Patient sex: F
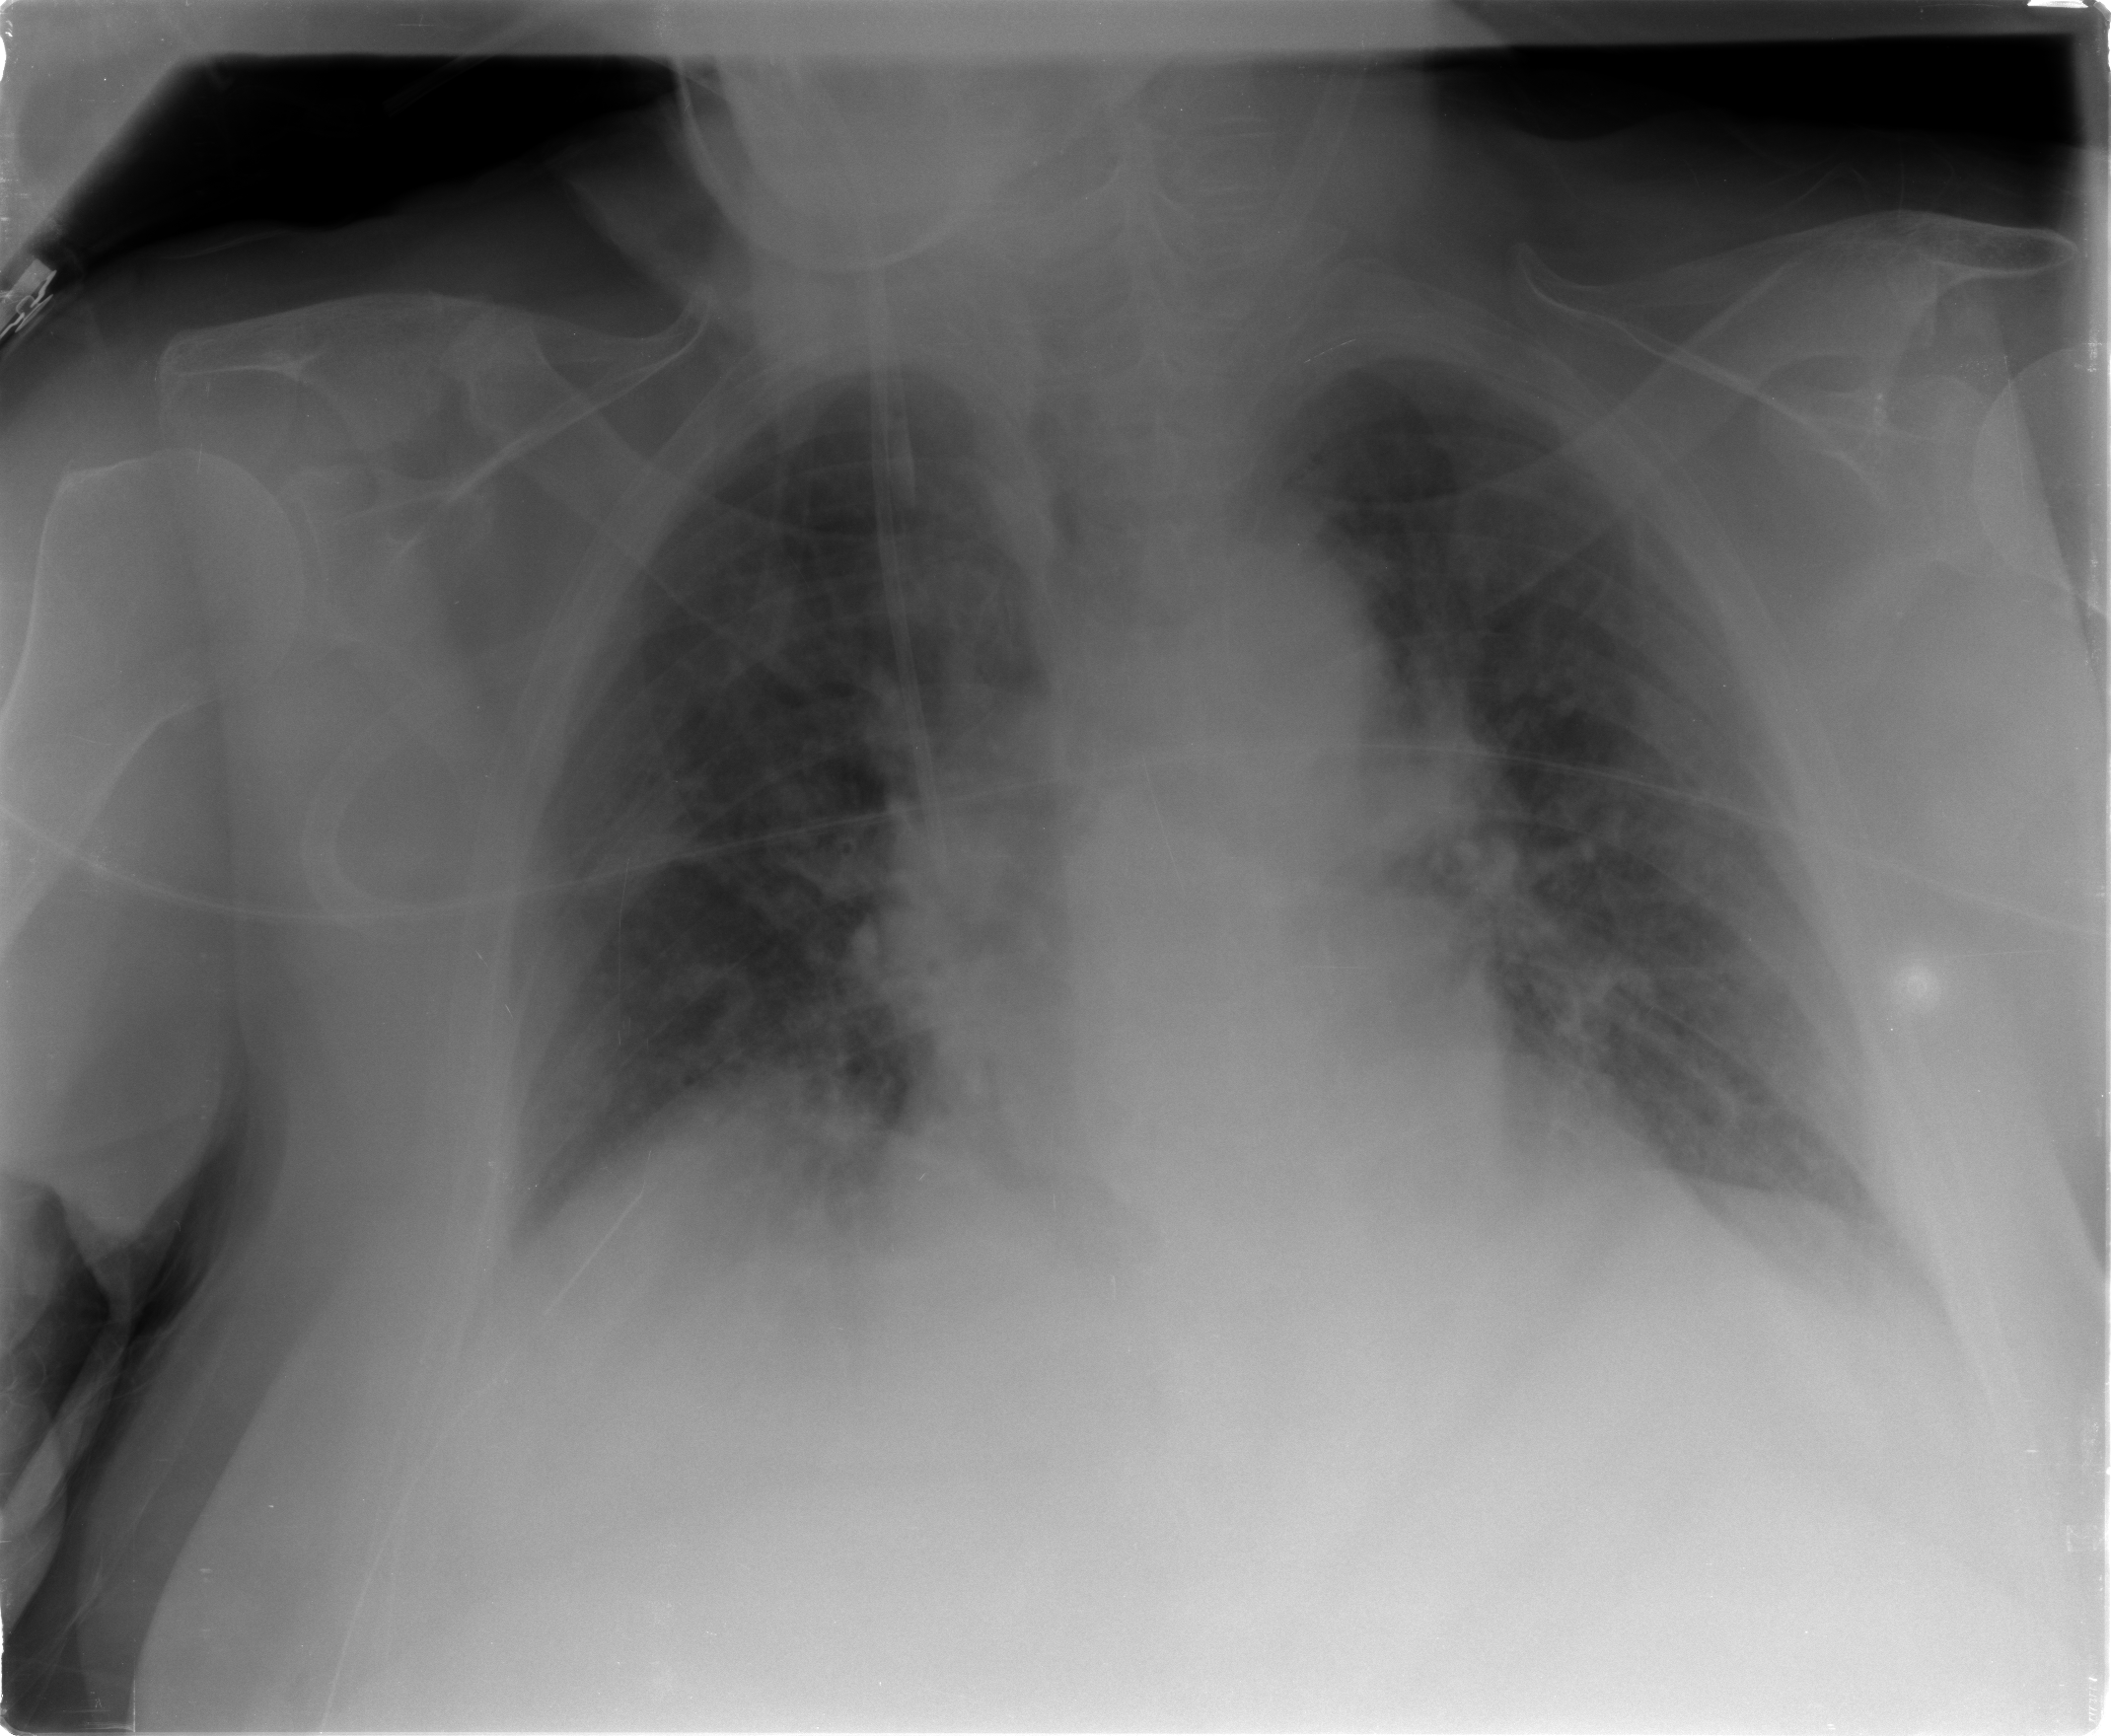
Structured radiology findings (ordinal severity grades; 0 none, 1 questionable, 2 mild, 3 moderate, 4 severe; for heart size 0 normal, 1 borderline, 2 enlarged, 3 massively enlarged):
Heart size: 0
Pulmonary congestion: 2
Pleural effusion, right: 1
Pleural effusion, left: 1
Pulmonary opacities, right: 1
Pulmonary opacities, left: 1
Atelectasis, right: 2
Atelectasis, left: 2